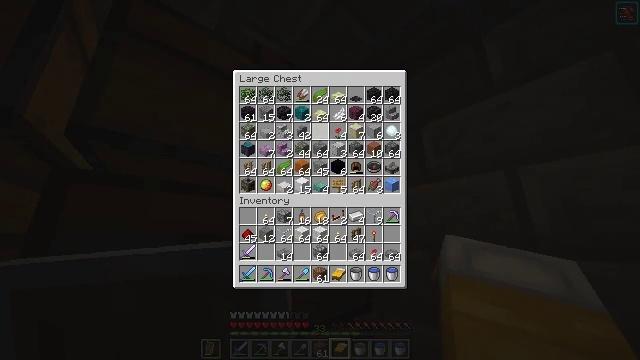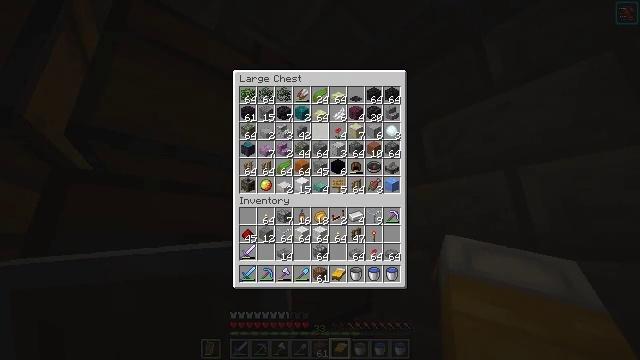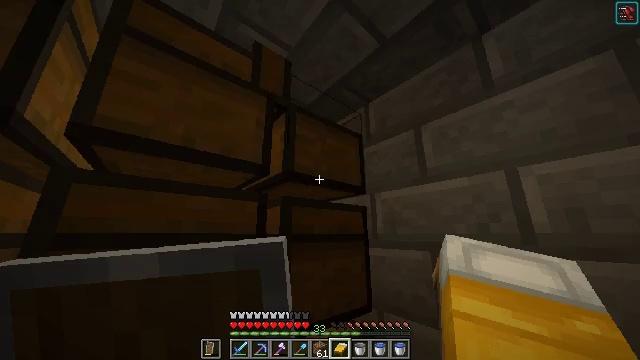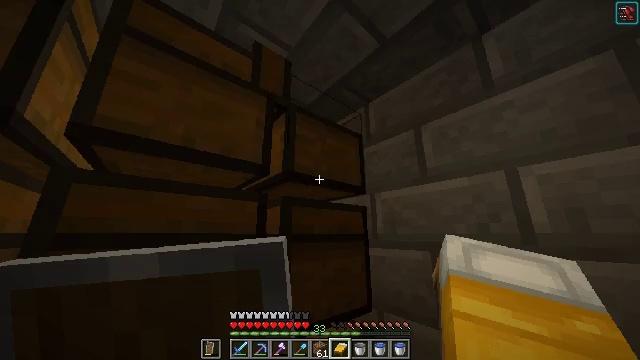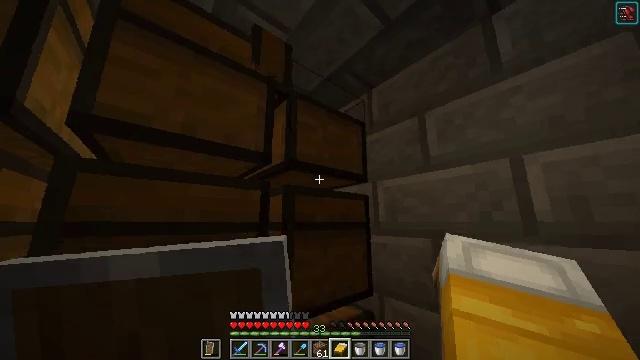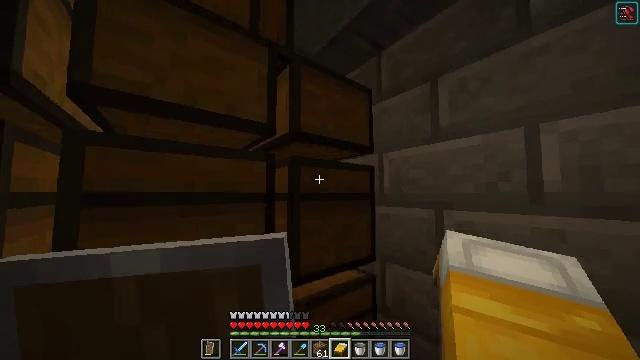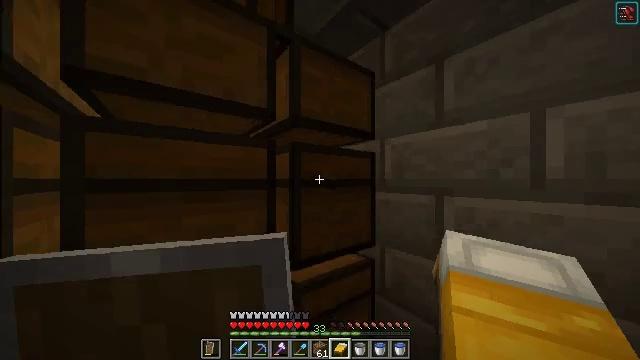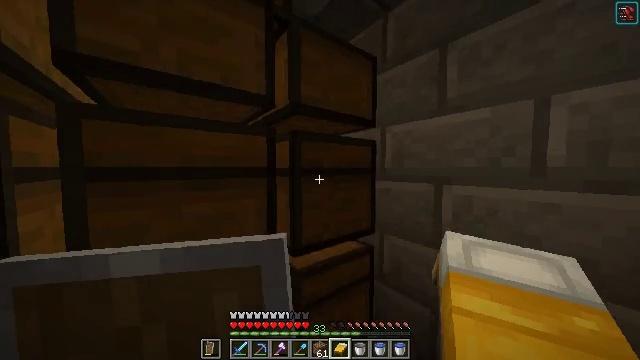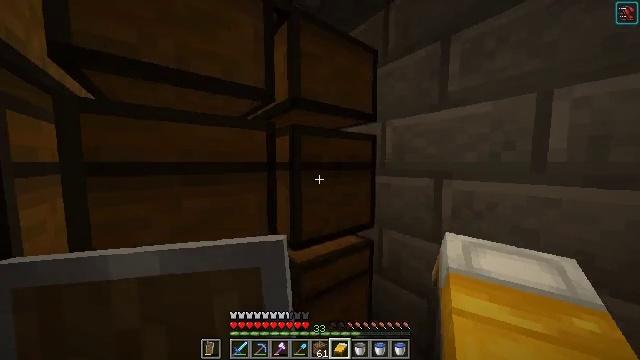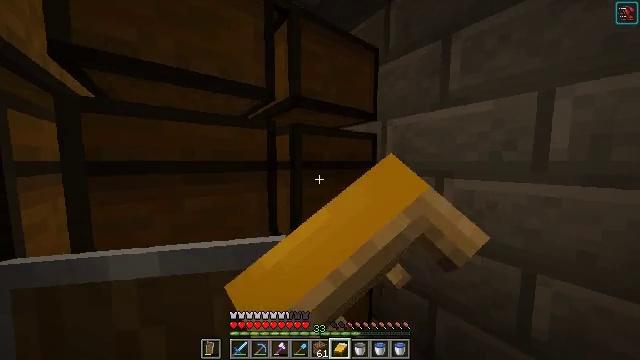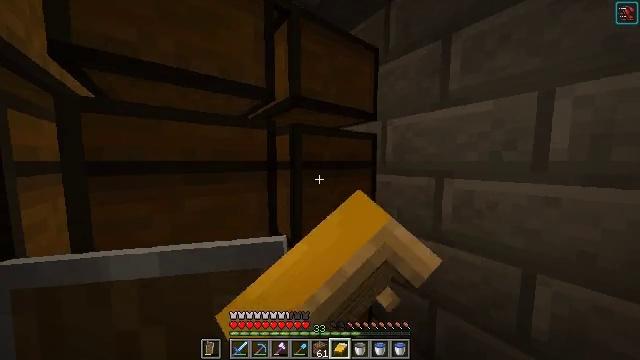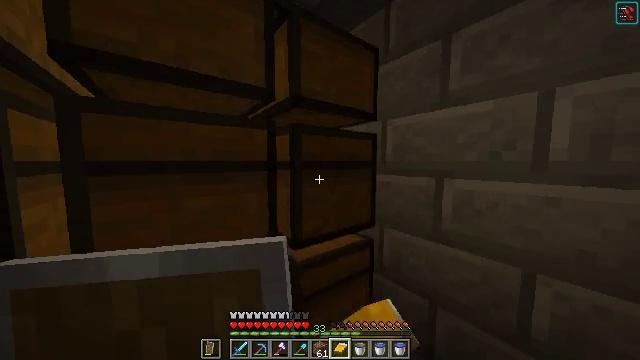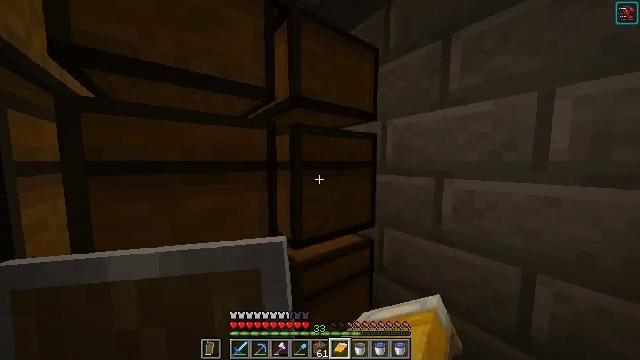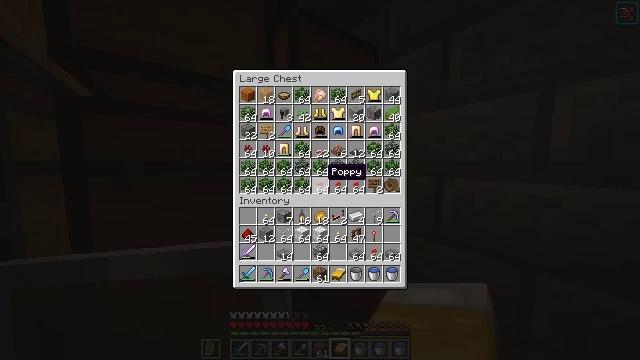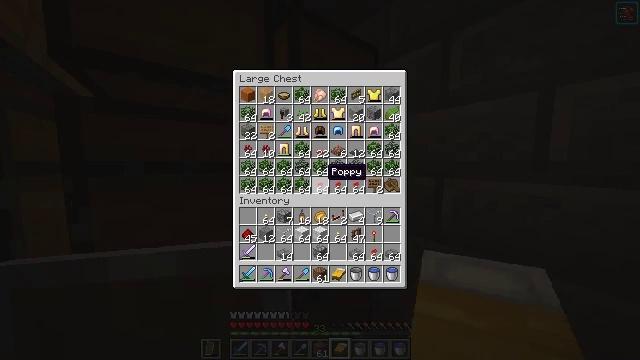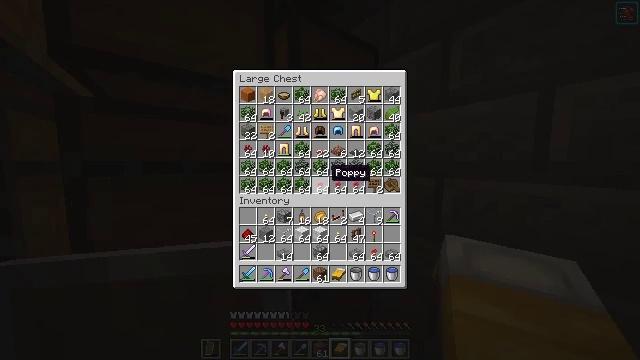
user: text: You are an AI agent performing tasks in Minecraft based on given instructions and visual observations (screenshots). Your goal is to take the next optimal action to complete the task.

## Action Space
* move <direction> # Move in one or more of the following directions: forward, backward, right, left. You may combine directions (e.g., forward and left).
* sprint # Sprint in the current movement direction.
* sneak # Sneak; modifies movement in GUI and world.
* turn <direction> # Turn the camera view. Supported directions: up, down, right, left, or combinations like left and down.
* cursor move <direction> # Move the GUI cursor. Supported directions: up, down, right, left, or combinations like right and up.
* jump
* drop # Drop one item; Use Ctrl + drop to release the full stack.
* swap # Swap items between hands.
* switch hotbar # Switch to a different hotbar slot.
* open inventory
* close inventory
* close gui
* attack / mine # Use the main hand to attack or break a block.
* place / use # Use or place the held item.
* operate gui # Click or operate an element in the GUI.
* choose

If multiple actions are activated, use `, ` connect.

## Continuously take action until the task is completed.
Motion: motion action
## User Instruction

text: Turn a poppy or rose bush into red dye.
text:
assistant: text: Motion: no_op
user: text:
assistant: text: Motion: no_op
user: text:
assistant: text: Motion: close gui
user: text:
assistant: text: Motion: turn down, open inventory
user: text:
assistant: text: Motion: turn left and down
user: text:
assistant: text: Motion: turn down
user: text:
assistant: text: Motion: turn down
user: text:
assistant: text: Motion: turn down, use / place
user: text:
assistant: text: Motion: use / place
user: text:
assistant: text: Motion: no_op
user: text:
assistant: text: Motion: no_op
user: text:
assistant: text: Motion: no_op
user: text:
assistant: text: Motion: no_op
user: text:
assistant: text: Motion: no_op
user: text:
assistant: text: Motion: no_op
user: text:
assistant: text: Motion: cursor move right
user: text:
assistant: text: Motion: cursor move right
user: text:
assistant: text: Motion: cursor move right
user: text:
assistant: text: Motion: cursor move right and up
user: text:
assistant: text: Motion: no_op
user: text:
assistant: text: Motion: cursor move left and down
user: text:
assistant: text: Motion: cursor move left and down
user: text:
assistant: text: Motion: no_op
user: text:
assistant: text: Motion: sneak
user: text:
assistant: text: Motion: sneak
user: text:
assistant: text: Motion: sneak
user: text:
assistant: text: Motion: sneak
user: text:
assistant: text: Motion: sneak, choose
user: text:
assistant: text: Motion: sneak, choose
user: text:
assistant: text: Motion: sneak